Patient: sex M, age 71
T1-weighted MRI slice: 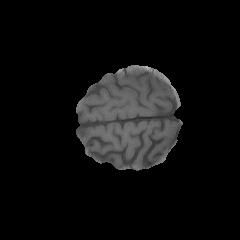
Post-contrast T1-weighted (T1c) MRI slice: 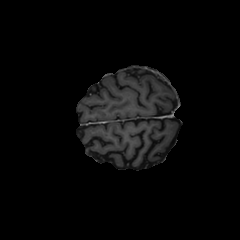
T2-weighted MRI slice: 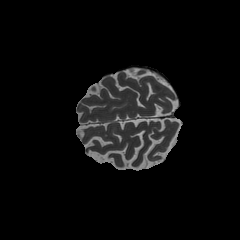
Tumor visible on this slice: no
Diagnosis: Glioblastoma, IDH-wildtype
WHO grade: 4